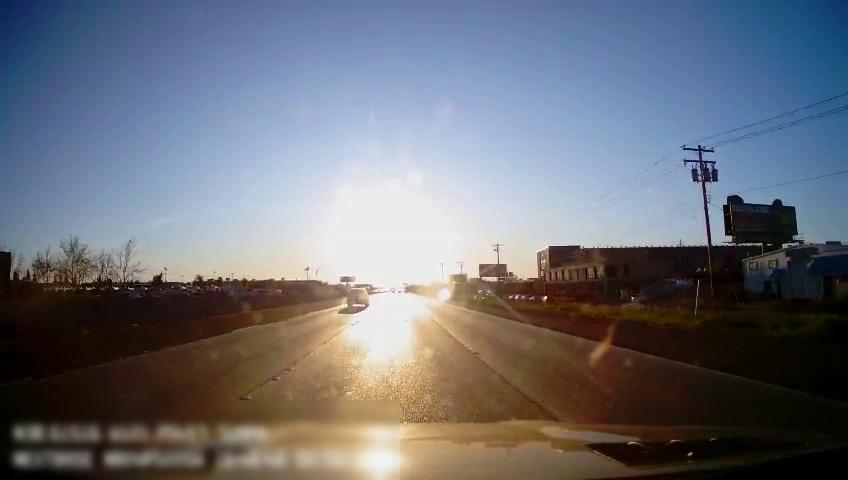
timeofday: Day
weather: Sunny
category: Drivable Space
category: Vehicles | SUV
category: Vehicles | SUV
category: Lanes | Alternate Lane
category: Lanes | Alternate Lane
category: Lanes | Current Lane
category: Lanes | Current Lane
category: Lanes | Alternate Lane